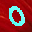
Label: 0